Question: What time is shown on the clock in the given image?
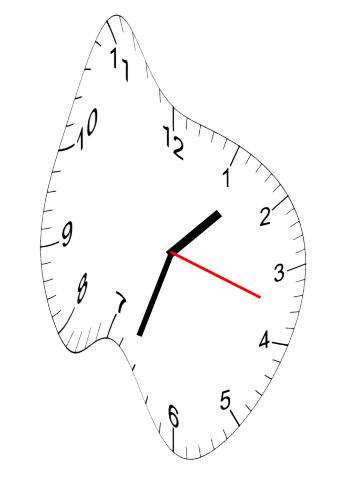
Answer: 01:33:18